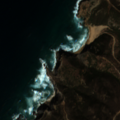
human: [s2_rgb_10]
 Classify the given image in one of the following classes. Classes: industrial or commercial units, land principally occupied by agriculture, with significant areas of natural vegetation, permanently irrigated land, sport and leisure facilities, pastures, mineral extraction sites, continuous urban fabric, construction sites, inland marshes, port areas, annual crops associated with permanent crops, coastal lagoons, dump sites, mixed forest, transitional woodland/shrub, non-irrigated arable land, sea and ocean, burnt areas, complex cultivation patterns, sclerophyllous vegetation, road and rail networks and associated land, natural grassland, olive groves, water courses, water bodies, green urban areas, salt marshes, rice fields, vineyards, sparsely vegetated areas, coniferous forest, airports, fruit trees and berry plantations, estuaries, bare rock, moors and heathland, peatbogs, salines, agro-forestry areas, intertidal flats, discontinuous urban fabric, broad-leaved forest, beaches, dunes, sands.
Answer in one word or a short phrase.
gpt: sclerophyllous vegetation, sea and ocean